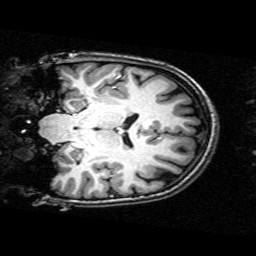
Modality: T1w
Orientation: coronal